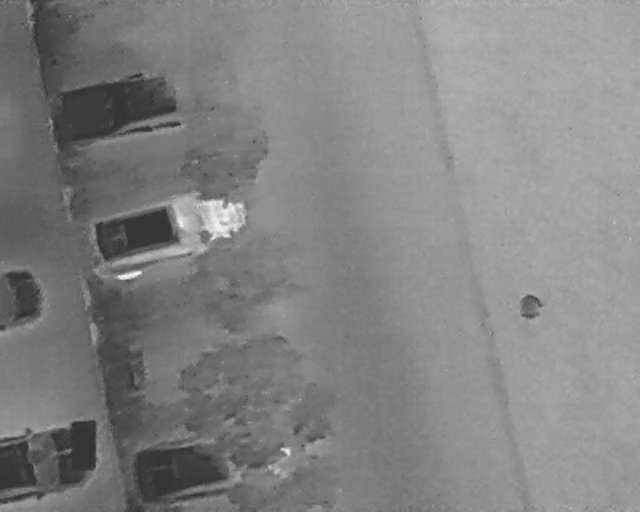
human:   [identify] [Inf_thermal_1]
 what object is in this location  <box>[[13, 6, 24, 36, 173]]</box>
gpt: <ref>1 large car at the top left</ref>

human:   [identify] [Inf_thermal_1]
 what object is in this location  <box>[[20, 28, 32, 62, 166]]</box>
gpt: <ref>1 large car at the left</ref>

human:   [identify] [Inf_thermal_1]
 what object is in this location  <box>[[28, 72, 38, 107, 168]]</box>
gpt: <ref>1 large car at the bottom</ref>

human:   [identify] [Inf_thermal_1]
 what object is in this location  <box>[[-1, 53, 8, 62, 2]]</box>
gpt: <ref>1 medium car at the left</ref>

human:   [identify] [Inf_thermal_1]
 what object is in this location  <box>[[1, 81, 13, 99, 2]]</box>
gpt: <ref>1 large car at the bottom left</ref>